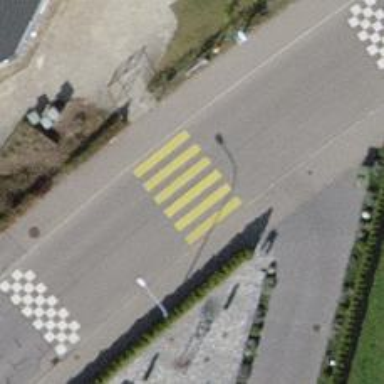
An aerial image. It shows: Uncontrolled zebra crossing on the road.